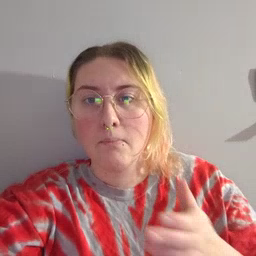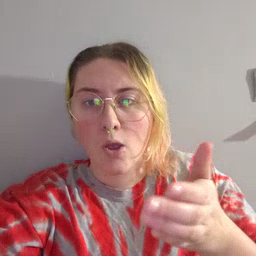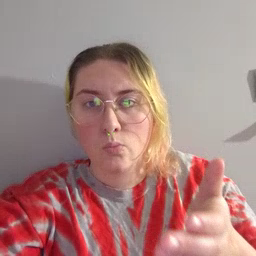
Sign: boat